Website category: restaurant
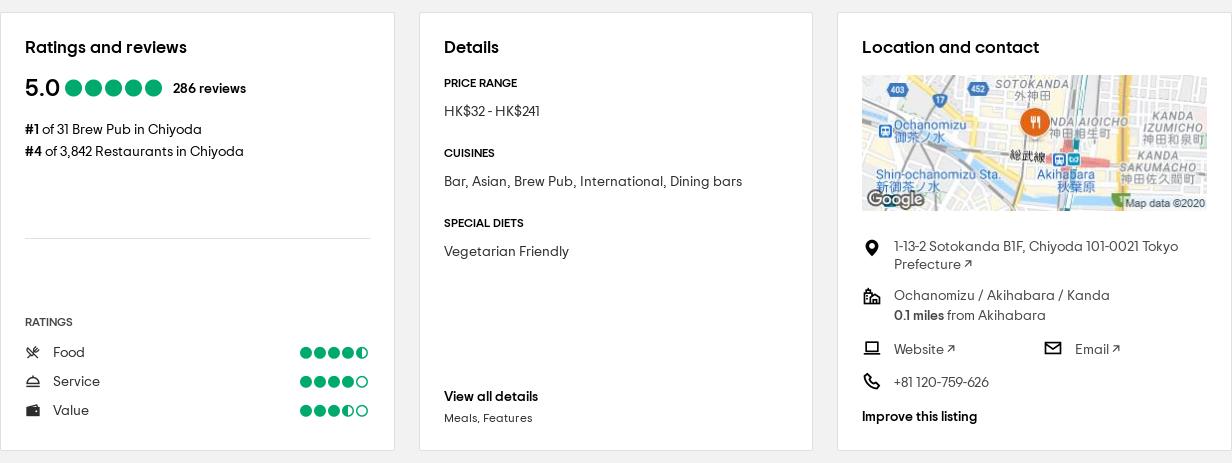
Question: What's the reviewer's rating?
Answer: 5.0

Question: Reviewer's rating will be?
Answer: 5.0

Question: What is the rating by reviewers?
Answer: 5.0

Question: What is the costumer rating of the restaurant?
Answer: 5.0

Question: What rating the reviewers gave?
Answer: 5.0

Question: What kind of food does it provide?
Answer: Bar, Asian, Brew Pub, International, Dining bars

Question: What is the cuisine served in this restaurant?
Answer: Bar, Asian, Brew Pub, International, Dining bars

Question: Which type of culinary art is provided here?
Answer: Bar, Asian, Brew Pub, International, Dining bars

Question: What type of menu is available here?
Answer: Bar, Asian, Brew Pub, International, Dining bars

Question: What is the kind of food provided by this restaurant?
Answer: Bar, Asian, Brew Pub, International, Dining bars

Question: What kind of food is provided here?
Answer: Bar, Asian, Brew Pub, International, Dining bars

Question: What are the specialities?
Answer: Bar, Asian, Brew Pub, International, Dining bars

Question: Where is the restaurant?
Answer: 1-13-2 Sotokanda B1F, Chiyoda 101-0021 Tokyo Prefecture

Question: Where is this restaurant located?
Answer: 1-13-2 Sotokanda B1F, Chiyoda 101-0021 Tokyo Prefecture

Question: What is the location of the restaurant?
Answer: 1-13-2 Sotokanda B1F, Chiyoda 101-0021 Tokyo Prefecture

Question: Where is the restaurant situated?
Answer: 1-13-2 Sotokanda B1F, Chiyoda 101-0021 Tokyo Prefecture

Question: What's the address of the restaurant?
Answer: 1-13-2 Sotokanda B1F, Chiyoda 101-0021 Tokyo Prefecture

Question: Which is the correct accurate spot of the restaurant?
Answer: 1-13-2 Sotokanda B1F, Chiyoda 101-0021 Tokyo Prefecture

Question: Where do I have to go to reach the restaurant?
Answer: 1-13-2 Sotokanda B1F, Chiyoda 101-0021 Tokyo Prefecture

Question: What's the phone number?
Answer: +81 120-759-626

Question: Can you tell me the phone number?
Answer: +81 120-759-626

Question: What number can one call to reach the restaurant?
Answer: +81 120-759-626

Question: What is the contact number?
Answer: +81 120-759-626

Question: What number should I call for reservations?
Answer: +81 120-759-626

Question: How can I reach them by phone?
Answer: +81 120-759-626